Interaction volume radius: 5 \u00c5
Interaction volume height: 20 \u00c5
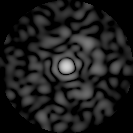
Disorder parameter: 0.85